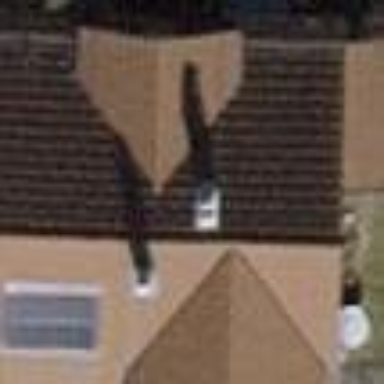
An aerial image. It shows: Building with tiled roof.